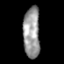
Tissue: prostate
Cell type: Epithelial cells
Senescence score: 0.8061
Nuclear area (px): 828
Mean DAPI intensity: 153.957